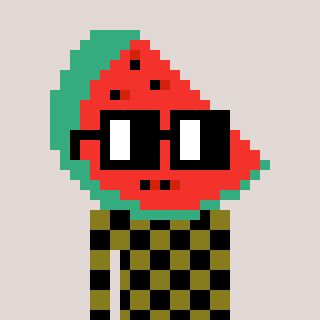
a pixel art character with square black glasses, a watermelon-shaped head and a gunk-colored body on a warm background